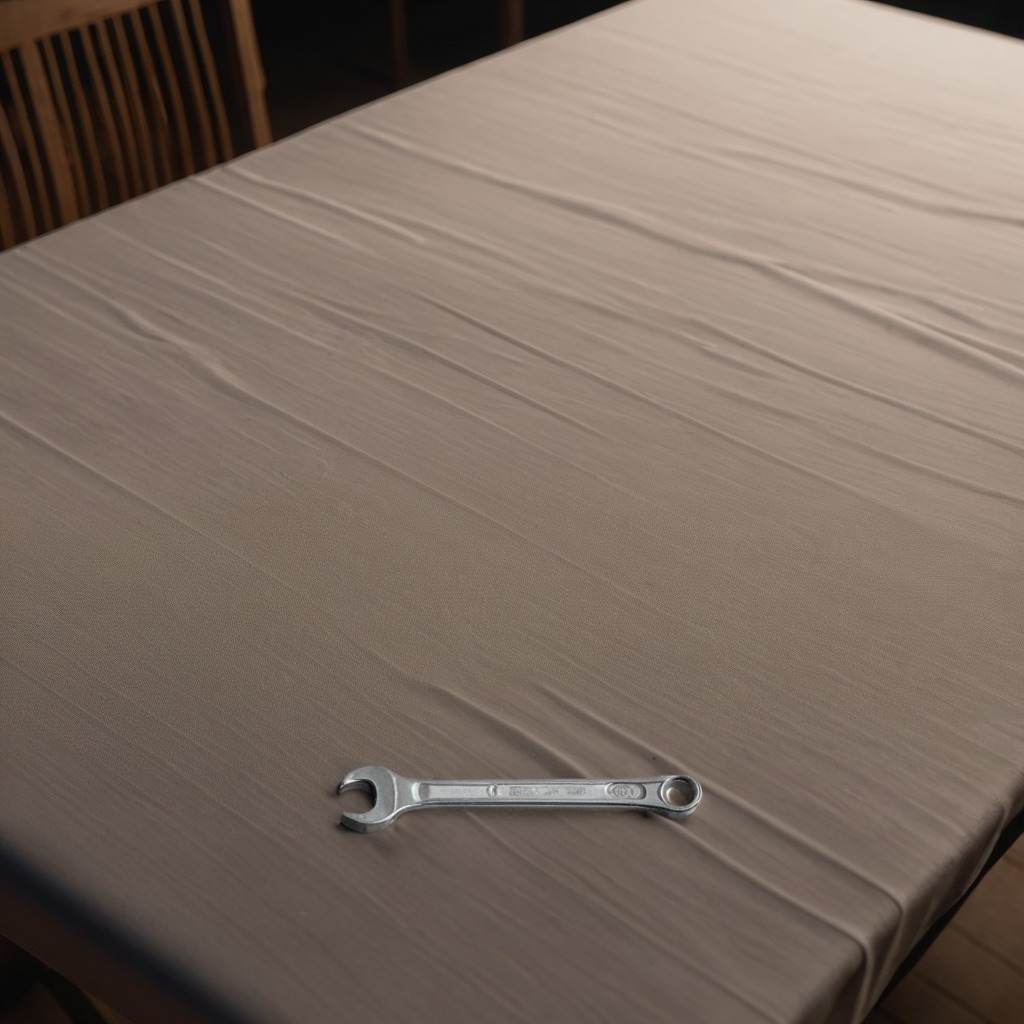
An wrench is lying on a wooden table.